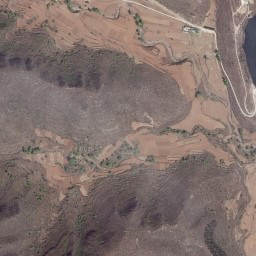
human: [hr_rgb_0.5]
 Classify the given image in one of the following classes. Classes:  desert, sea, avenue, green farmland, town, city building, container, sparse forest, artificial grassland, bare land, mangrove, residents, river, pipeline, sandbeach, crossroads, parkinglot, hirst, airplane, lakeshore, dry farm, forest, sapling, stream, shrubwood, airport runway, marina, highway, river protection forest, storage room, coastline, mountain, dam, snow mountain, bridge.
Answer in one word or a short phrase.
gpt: mountain